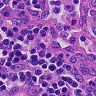
Metastatic tissue present: no